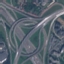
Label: Highway